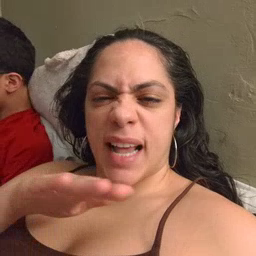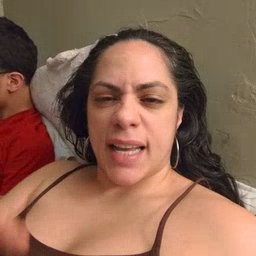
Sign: clean